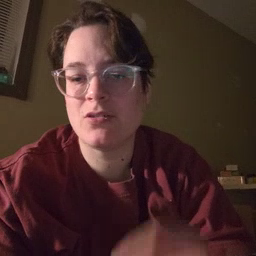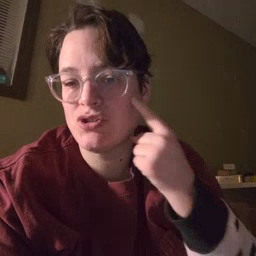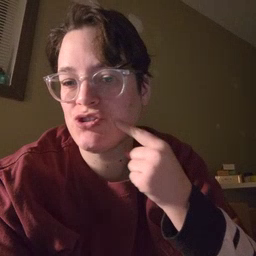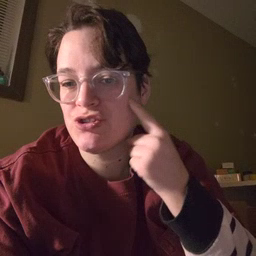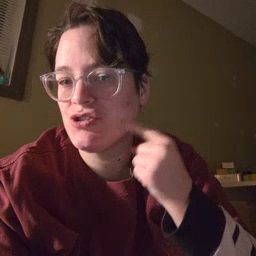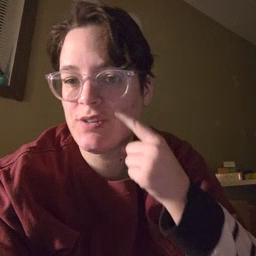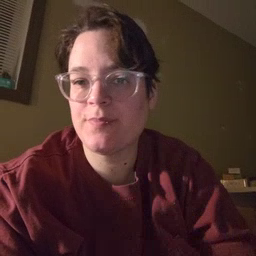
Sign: cheek